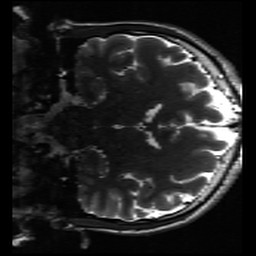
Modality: inplaneT2
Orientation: coronal